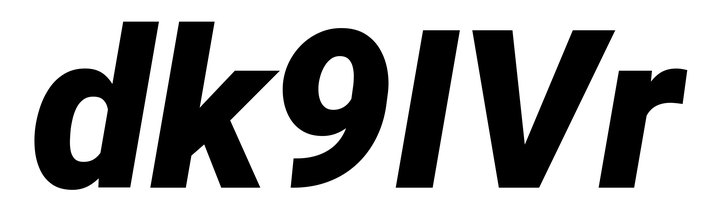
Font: Roboto-Italic_Black_Italic